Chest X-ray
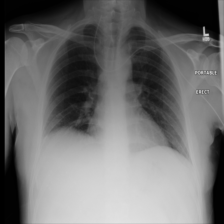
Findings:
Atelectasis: negative
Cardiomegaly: negative
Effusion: negative
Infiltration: negative
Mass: negative
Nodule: negative
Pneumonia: negative
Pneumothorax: negative
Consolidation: negative
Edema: negative
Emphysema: negative
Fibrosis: negative
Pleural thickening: negative
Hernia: negative